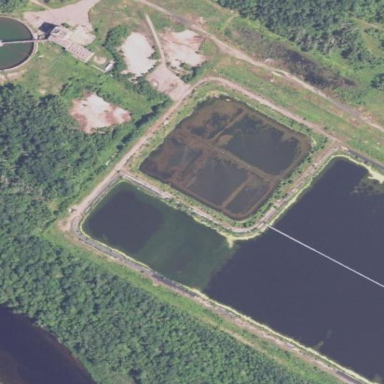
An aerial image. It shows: View of wastewater plant.